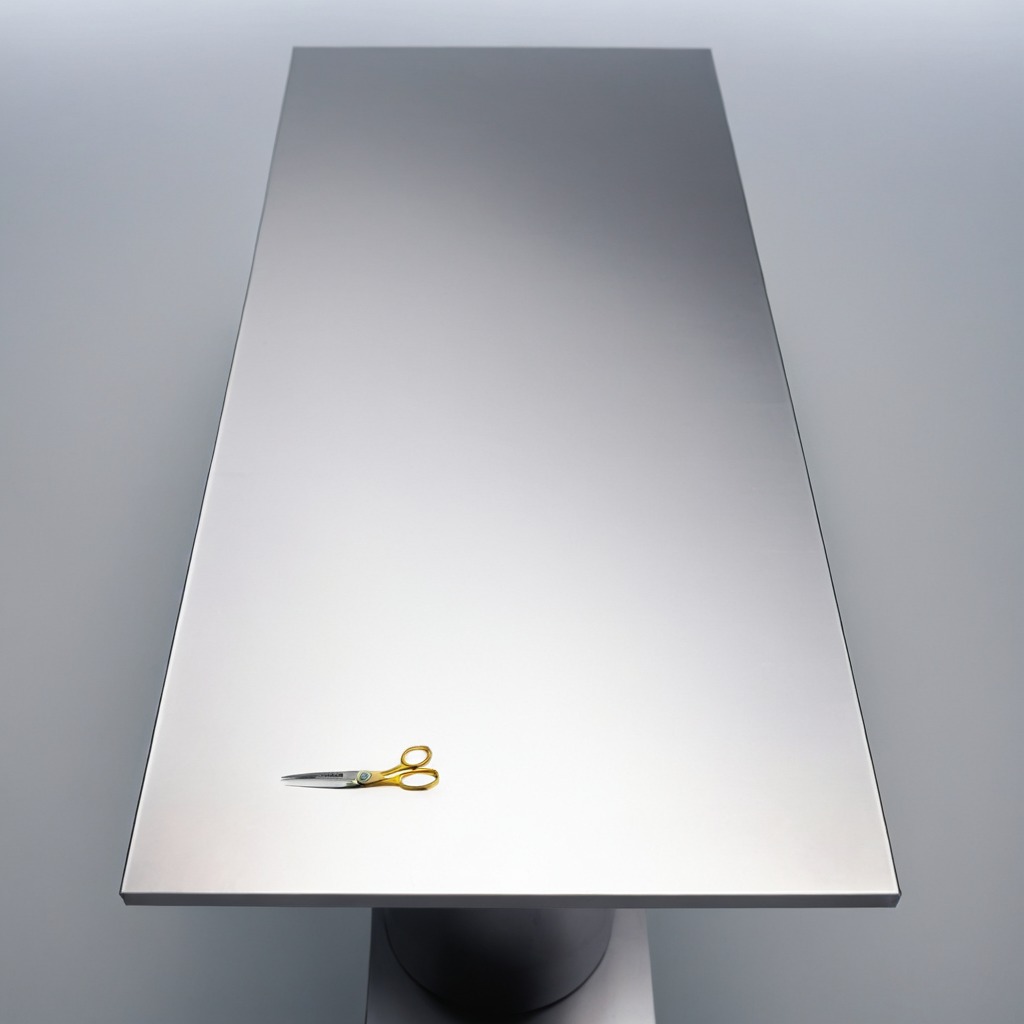
A scissor lies on a stainless steel table in a high-end prototyping lab.